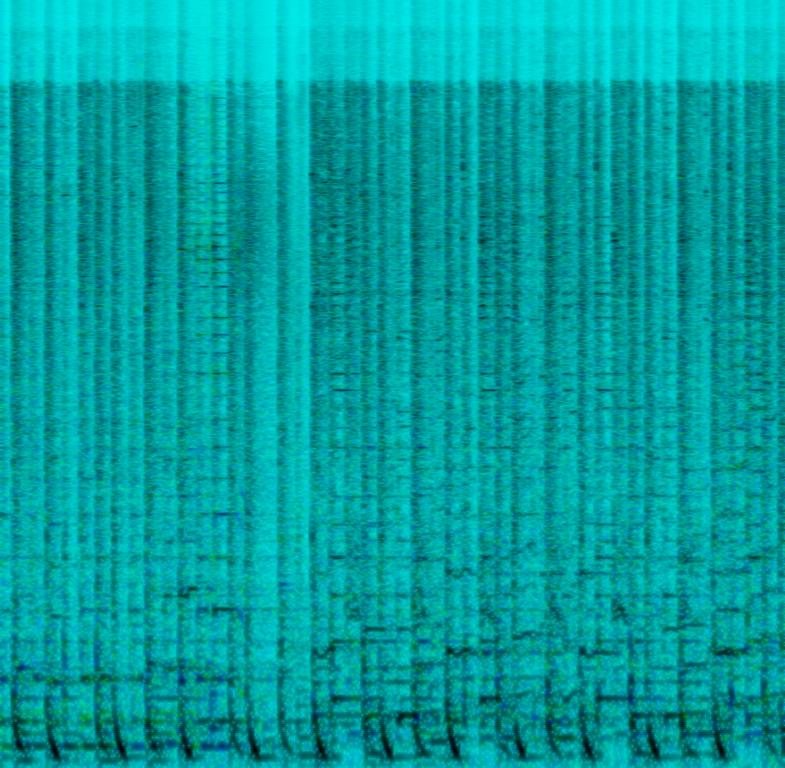
The drums is playing a beat that reminds of a slower version of reggaeton along with some shakers and other percussive elements that are slightly panned to the right side of the speakers. An e-bass is helping to create a mood for dancing. A plucked string instrument is playing an oriental melody accompanied by a string-section playing along and adding little melody-licks. You can hear some backing vocals shouting to the rhythm. This song may be playing at a cafe.